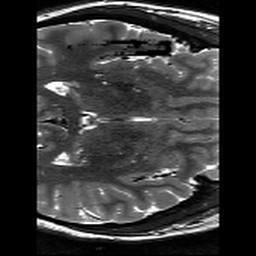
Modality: T2w
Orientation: axial